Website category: university
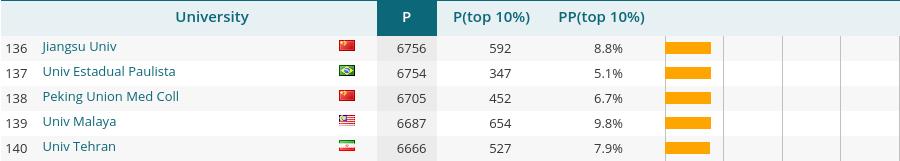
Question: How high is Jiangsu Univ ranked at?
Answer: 136

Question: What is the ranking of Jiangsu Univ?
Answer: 136

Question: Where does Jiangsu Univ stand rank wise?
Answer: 136

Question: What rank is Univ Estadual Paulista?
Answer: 137

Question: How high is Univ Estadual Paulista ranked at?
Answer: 137

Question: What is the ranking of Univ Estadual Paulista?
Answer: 137

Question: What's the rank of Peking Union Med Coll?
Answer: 138

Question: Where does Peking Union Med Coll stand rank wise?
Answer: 138

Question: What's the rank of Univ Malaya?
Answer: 139

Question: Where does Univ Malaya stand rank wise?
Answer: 139

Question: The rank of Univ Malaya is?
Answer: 139

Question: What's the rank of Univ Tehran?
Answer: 140

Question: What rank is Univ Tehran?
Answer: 140

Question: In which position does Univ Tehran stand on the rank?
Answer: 140

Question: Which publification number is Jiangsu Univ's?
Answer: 6756

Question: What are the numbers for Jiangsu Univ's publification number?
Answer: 6756

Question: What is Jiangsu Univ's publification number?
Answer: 6756

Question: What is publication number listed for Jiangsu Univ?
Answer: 6756

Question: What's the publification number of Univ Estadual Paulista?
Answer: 6754

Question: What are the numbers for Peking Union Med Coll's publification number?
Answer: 6705

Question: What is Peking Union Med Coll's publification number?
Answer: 6705

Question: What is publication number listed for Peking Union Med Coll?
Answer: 6705

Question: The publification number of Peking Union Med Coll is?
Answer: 6705

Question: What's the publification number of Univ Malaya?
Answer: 6687

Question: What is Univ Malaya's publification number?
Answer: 6687

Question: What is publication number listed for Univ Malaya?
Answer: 6687

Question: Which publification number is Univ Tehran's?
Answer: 6666

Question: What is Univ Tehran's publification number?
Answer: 6666

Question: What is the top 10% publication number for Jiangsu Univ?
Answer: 592

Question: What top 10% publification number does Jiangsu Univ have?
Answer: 592

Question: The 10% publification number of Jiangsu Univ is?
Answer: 592

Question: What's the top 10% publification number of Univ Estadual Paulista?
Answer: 347

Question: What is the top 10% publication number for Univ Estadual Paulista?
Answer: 347

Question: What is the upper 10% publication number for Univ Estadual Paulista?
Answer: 347

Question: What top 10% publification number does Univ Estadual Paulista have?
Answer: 347

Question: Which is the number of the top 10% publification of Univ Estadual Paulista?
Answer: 347

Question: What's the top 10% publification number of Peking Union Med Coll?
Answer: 452

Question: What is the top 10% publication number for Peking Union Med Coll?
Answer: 452

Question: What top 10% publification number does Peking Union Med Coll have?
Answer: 452

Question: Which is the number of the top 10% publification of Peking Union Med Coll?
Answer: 452

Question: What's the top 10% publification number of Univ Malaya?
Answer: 654

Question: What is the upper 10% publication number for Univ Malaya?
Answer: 654

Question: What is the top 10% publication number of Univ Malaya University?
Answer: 654

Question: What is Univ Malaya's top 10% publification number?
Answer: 654

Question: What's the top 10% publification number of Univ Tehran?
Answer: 527

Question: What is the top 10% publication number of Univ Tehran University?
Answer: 527

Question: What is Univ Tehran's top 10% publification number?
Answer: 527

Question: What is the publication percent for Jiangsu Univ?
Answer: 8.8%

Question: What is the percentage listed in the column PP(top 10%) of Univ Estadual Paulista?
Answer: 5.1%

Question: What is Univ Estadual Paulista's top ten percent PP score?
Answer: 5.1%

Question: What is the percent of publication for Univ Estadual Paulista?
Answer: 5.1%

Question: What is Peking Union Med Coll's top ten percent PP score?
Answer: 6.7%

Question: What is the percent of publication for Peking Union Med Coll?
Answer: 6.7%

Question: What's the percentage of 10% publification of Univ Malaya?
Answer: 9.8%

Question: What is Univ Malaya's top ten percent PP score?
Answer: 9.8%

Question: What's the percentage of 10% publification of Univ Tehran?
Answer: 7.9%

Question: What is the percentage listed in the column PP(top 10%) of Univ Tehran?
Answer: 7.9%

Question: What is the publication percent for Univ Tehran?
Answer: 7.9%

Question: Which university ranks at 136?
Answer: Jiangsu Univ

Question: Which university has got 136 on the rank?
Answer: Jiangsu Univ

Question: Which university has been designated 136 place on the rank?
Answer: Jiangsu Univ

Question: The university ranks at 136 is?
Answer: Jiangsu Univ

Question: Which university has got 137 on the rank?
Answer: Univ Estadual Paulista

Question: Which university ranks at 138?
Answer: Peking Union Med Coll